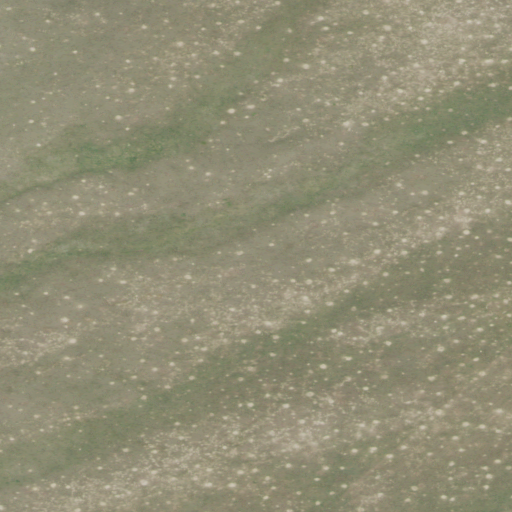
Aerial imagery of plain(s) in Montana named Abbot Flat containing only grassland